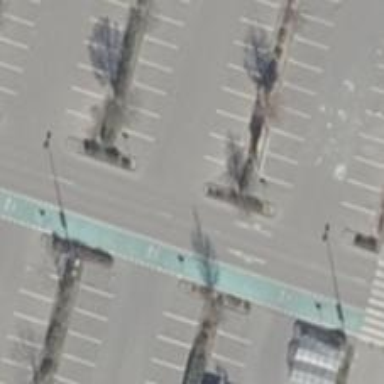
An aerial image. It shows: Asphalt parking aisle road for service vehicles.